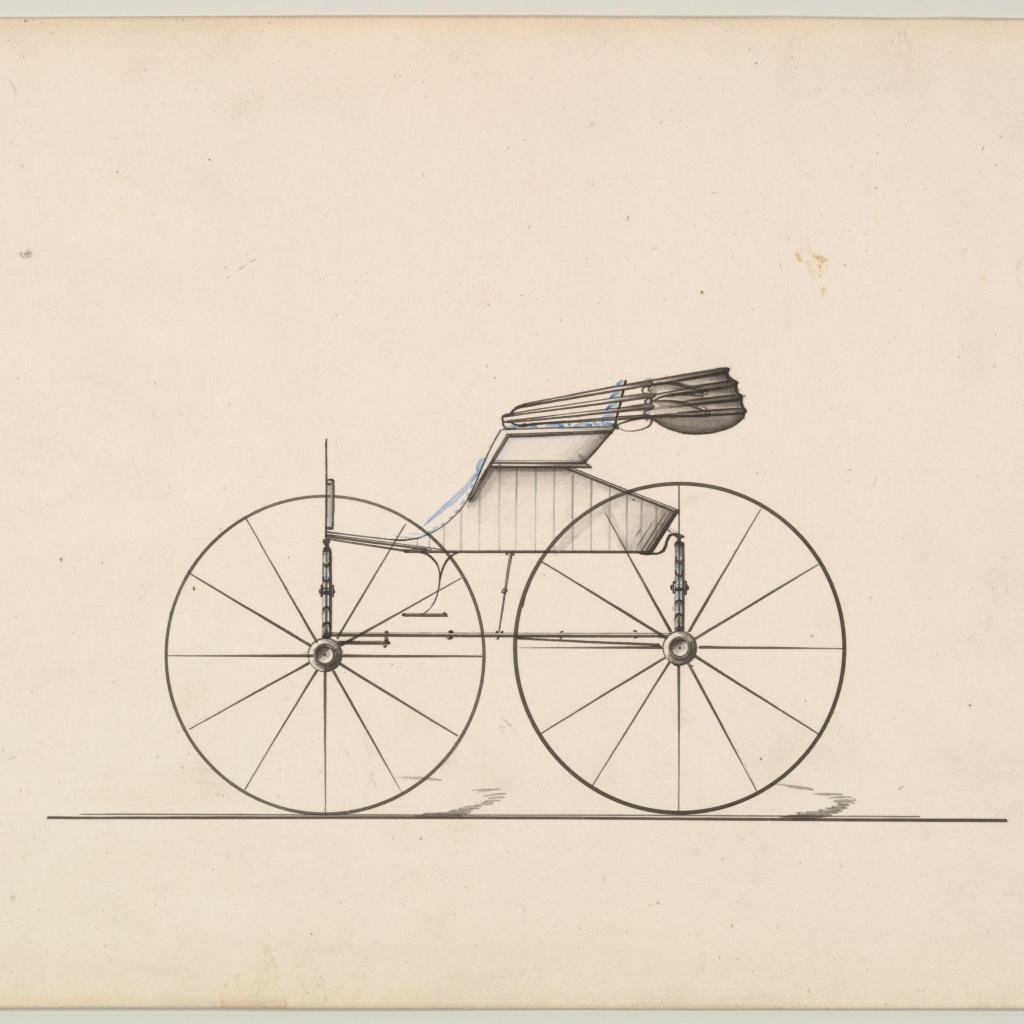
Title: Road Wagon #572
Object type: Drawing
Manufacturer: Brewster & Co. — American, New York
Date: ca. 1865
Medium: Pen and black ink, watercolor
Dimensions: sheet: 6 1/16 x 9 1/4 in. (15.4 x 23.5 cm)
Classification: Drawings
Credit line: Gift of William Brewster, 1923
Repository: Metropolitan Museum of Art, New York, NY